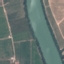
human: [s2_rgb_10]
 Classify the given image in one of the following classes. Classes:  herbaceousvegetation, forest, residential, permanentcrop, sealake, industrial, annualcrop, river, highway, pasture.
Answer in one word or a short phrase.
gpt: River